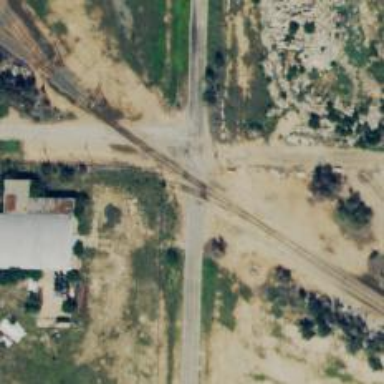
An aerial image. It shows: Level crossing along the railway.